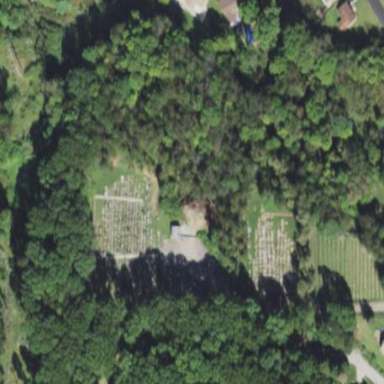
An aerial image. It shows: Cemetery.